Interaction volume radius: 10 \u00c5
Interaction volume height: 25 \u00c5
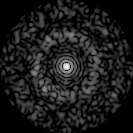
Disorder parameter: 0.8519